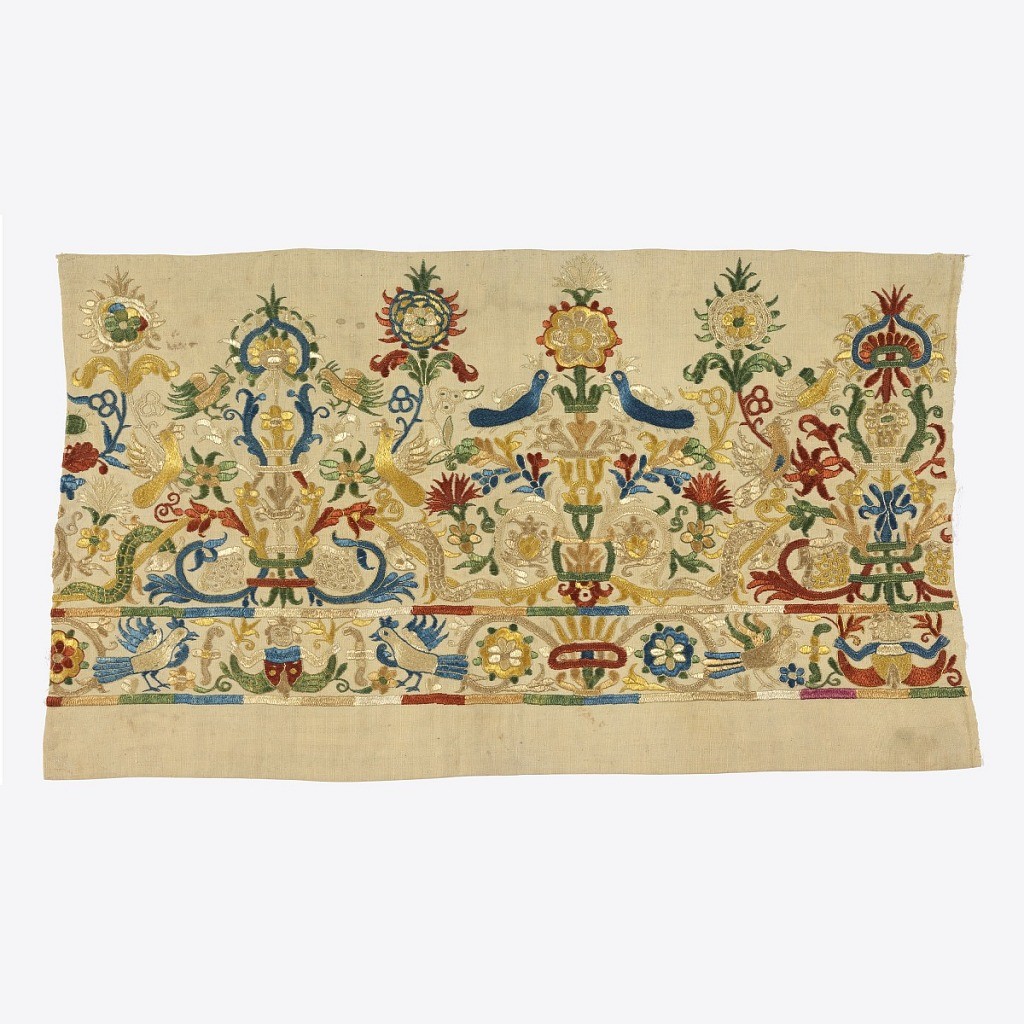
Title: Band
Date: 18th century
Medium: silk embroidery on linen foundation Technique: embroidered in satin, Bokhara couching, herringbone, outline and French knot stitches on plain weave
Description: Wide border with design of birds on uprights stems bearing flowers and leaves, fish with scrolls; narrow border with mermaids holding tails, birds flowers and scrolls.